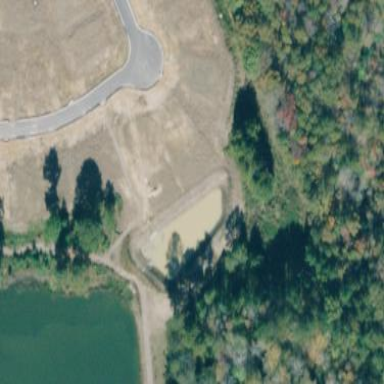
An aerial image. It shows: Detention basin used for land drainage purposes.